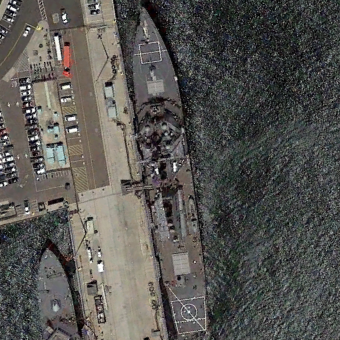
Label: destroyer